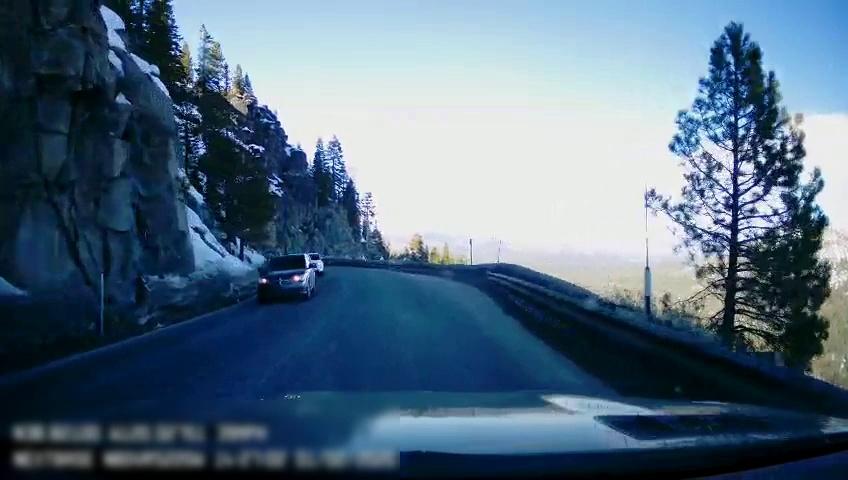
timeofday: Day
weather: Sunny
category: Drivable Space
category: Vehicles | SUV
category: Vehicles | SUV
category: Lanes | Opposite Lane